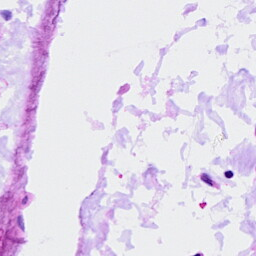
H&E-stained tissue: Ovarian